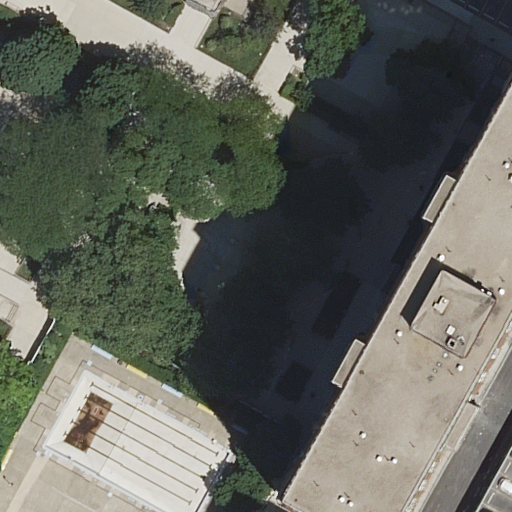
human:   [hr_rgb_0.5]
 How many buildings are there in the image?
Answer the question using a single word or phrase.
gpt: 3

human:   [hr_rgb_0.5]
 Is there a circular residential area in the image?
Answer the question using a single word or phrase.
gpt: no

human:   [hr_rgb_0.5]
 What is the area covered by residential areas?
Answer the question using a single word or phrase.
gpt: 10264m2

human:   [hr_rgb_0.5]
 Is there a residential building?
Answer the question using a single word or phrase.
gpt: yes

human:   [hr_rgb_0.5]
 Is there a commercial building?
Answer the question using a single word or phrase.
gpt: no

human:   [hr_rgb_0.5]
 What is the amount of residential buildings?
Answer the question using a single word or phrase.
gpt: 3

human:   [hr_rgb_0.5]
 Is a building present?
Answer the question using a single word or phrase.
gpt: yes

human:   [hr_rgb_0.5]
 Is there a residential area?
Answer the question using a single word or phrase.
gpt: yes

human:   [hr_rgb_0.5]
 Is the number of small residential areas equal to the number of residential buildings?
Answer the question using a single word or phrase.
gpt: no

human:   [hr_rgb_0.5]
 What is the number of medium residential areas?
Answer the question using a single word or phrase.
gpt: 0

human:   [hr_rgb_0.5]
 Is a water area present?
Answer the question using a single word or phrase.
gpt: no

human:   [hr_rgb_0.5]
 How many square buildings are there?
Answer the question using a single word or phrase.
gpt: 0

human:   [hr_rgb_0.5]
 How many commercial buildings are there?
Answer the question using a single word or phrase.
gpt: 0

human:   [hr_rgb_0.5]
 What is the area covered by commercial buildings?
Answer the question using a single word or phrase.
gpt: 0m2

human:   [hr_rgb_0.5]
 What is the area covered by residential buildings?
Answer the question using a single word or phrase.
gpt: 1663m2

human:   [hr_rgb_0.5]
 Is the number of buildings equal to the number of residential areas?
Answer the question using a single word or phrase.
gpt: no

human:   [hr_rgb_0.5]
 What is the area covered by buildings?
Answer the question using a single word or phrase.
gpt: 1663m2

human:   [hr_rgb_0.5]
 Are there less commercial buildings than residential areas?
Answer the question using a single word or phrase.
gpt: yes

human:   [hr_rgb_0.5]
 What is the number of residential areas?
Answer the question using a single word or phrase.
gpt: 1

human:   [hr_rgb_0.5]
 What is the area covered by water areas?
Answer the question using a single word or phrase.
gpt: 0m2

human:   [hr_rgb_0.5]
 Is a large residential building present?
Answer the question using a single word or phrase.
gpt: yes

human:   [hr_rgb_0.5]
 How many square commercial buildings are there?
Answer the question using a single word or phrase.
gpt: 0

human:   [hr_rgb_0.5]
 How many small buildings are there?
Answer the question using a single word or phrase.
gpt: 2

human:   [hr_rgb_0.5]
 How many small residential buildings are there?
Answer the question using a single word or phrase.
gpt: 2

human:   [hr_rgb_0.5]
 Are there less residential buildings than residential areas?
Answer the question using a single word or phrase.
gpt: no

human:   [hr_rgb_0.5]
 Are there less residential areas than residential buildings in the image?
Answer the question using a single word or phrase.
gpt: yes

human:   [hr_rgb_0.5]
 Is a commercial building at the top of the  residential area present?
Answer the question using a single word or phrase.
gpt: no

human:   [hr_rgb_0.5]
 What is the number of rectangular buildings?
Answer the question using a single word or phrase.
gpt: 3

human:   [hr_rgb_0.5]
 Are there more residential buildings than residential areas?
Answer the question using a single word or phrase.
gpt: yes

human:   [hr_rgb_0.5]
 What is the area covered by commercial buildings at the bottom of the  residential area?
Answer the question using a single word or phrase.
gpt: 0m2

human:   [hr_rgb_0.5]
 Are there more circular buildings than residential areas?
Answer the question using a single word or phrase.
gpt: no

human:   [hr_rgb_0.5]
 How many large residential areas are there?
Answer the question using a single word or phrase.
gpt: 1

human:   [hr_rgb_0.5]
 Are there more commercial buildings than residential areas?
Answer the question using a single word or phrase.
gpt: no

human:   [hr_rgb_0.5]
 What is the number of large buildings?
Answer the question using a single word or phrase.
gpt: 1

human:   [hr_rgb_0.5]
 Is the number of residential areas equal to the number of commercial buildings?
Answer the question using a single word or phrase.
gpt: no

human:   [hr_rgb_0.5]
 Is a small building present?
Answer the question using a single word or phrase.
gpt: yes

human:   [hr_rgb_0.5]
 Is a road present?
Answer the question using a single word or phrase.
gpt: no

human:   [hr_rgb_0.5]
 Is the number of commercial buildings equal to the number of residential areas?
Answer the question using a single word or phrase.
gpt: no

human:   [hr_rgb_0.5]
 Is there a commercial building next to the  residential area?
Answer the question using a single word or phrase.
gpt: no

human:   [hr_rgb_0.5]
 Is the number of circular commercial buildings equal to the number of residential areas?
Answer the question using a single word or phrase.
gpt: no

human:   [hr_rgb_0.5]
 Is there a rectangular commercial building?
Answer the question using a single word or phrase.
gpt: no

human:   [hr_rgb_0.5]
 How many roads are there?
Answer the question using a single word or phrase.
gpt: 0

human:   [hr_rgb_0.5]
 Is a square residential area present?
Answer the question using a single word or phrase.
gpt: no

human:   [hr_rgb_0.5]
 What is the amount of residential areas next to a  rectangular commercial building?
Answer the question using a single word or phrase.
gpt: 0

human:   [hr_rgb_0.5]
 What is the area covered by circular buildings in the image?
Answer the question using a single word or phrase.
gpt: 0m2

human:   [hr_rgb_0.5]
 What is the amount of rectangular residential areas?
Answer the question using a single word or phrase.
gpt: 1

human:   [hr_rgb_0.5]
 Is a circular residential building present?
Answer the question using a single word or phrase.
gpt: no

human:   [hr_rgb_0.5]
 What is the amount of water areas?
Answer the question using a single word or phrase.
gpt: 0

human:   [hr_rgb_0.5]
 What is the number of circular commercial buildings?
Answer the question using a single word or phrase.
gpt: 0

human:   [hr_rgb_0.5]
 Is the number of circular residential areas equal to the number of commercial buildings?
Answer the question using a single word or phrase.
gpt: yes

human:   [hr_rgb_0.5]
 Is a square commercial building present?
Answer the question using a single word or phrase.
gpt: no

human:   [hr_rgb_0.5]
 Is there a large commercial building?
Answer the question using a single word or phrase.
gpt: no

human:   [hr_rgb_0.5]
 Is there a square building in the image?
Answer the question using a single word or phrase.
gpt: no

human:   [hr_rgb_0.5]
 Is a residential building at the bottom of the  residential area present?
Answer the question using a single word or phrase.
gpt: yes

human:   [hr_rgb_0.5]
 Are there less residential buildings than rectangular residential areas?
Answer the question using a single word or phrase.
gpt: no

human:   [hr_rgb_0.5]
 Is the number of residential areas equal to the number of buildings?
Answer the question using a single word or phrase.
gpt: no

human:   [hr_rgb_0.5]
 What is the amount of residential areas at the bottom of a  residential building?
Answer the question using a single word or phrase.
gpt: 0

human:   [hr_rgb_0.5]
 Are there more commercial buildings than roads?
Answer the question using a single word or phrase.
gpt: no

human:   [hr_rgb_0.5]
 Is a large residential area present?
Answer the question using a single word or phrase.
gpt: yes

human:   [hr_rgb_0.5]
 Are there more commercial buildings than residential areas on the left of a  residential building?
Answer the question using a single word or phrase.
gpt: no

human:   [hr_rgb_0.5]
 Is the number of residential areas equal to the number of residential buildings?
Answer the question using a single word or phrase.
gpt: no

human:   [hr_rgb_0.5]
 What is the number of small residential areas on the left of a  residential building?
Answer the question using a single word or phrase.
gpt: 0

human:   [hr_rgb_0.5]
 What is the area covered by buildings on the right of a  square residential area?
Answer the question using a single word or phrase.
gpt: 0m2

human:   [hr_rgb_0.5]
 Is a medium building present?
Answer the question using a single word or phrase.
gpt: no